Question: I am trying to calculate a 'SUMPRODUCT' of 3 columns

My formula for a Cell is
'''
=SUMPRODUCT(((E5:E14)-(I5:I14))*F5:F14)
'''
I need to remove the columns in "I" that have cell values of Empty or Null, The present formula is considering 0 for nulls. How do I accomplish with the formula
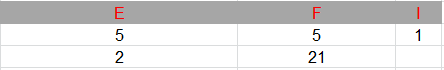
Answer: One thing you can try is using the following formula:
'''
=SUMPRODUCT(--(I5:I14<>""),E5:E14-I5:I14,F5:F14)
'''
This checks if cells in column 'I' are empty, and if so, it returns 0; otherwise, it returns 1. Your calculation is then run, but anytime an empty 'I' is encountered, your product gets multiplied by 0 and is effectively removed from the sum. Here we separate the arrays by commas - these are what gets multiplied when calculating the product. The '--' forces the results of the 'I5:I14<>""' evaluation to return a 1 or a 0, which is then multiplied through the rest of the values.